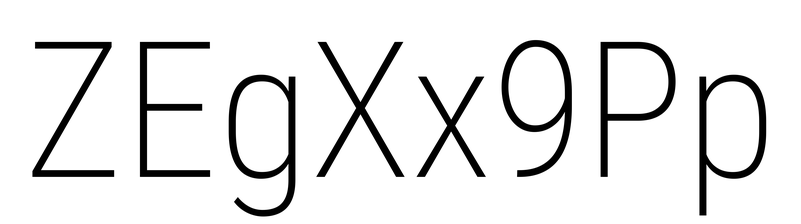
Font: Roboto_Condensed_ExtraLight